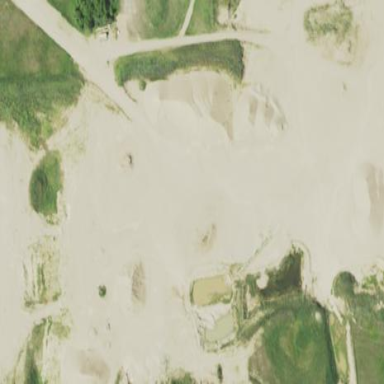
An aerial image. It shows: Quarry with gravel as the main resource.